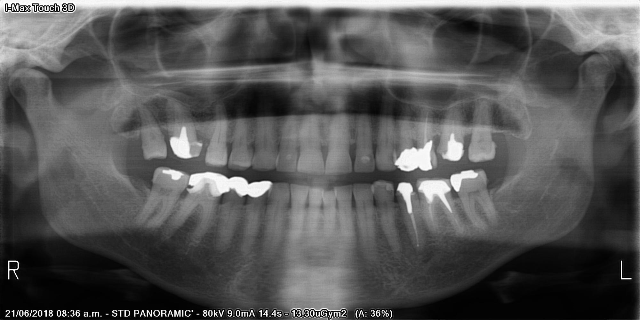
adult